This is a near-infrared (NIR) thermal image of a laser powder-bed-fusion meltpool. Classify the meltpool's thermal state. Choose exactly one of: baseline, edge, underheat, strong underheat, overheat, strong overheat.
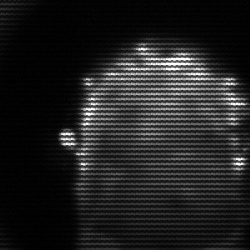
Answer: baseline